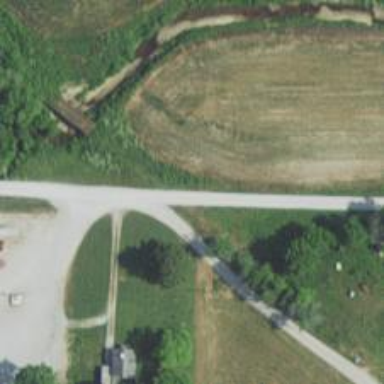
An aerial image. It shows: Abandoned railway.